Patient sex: M
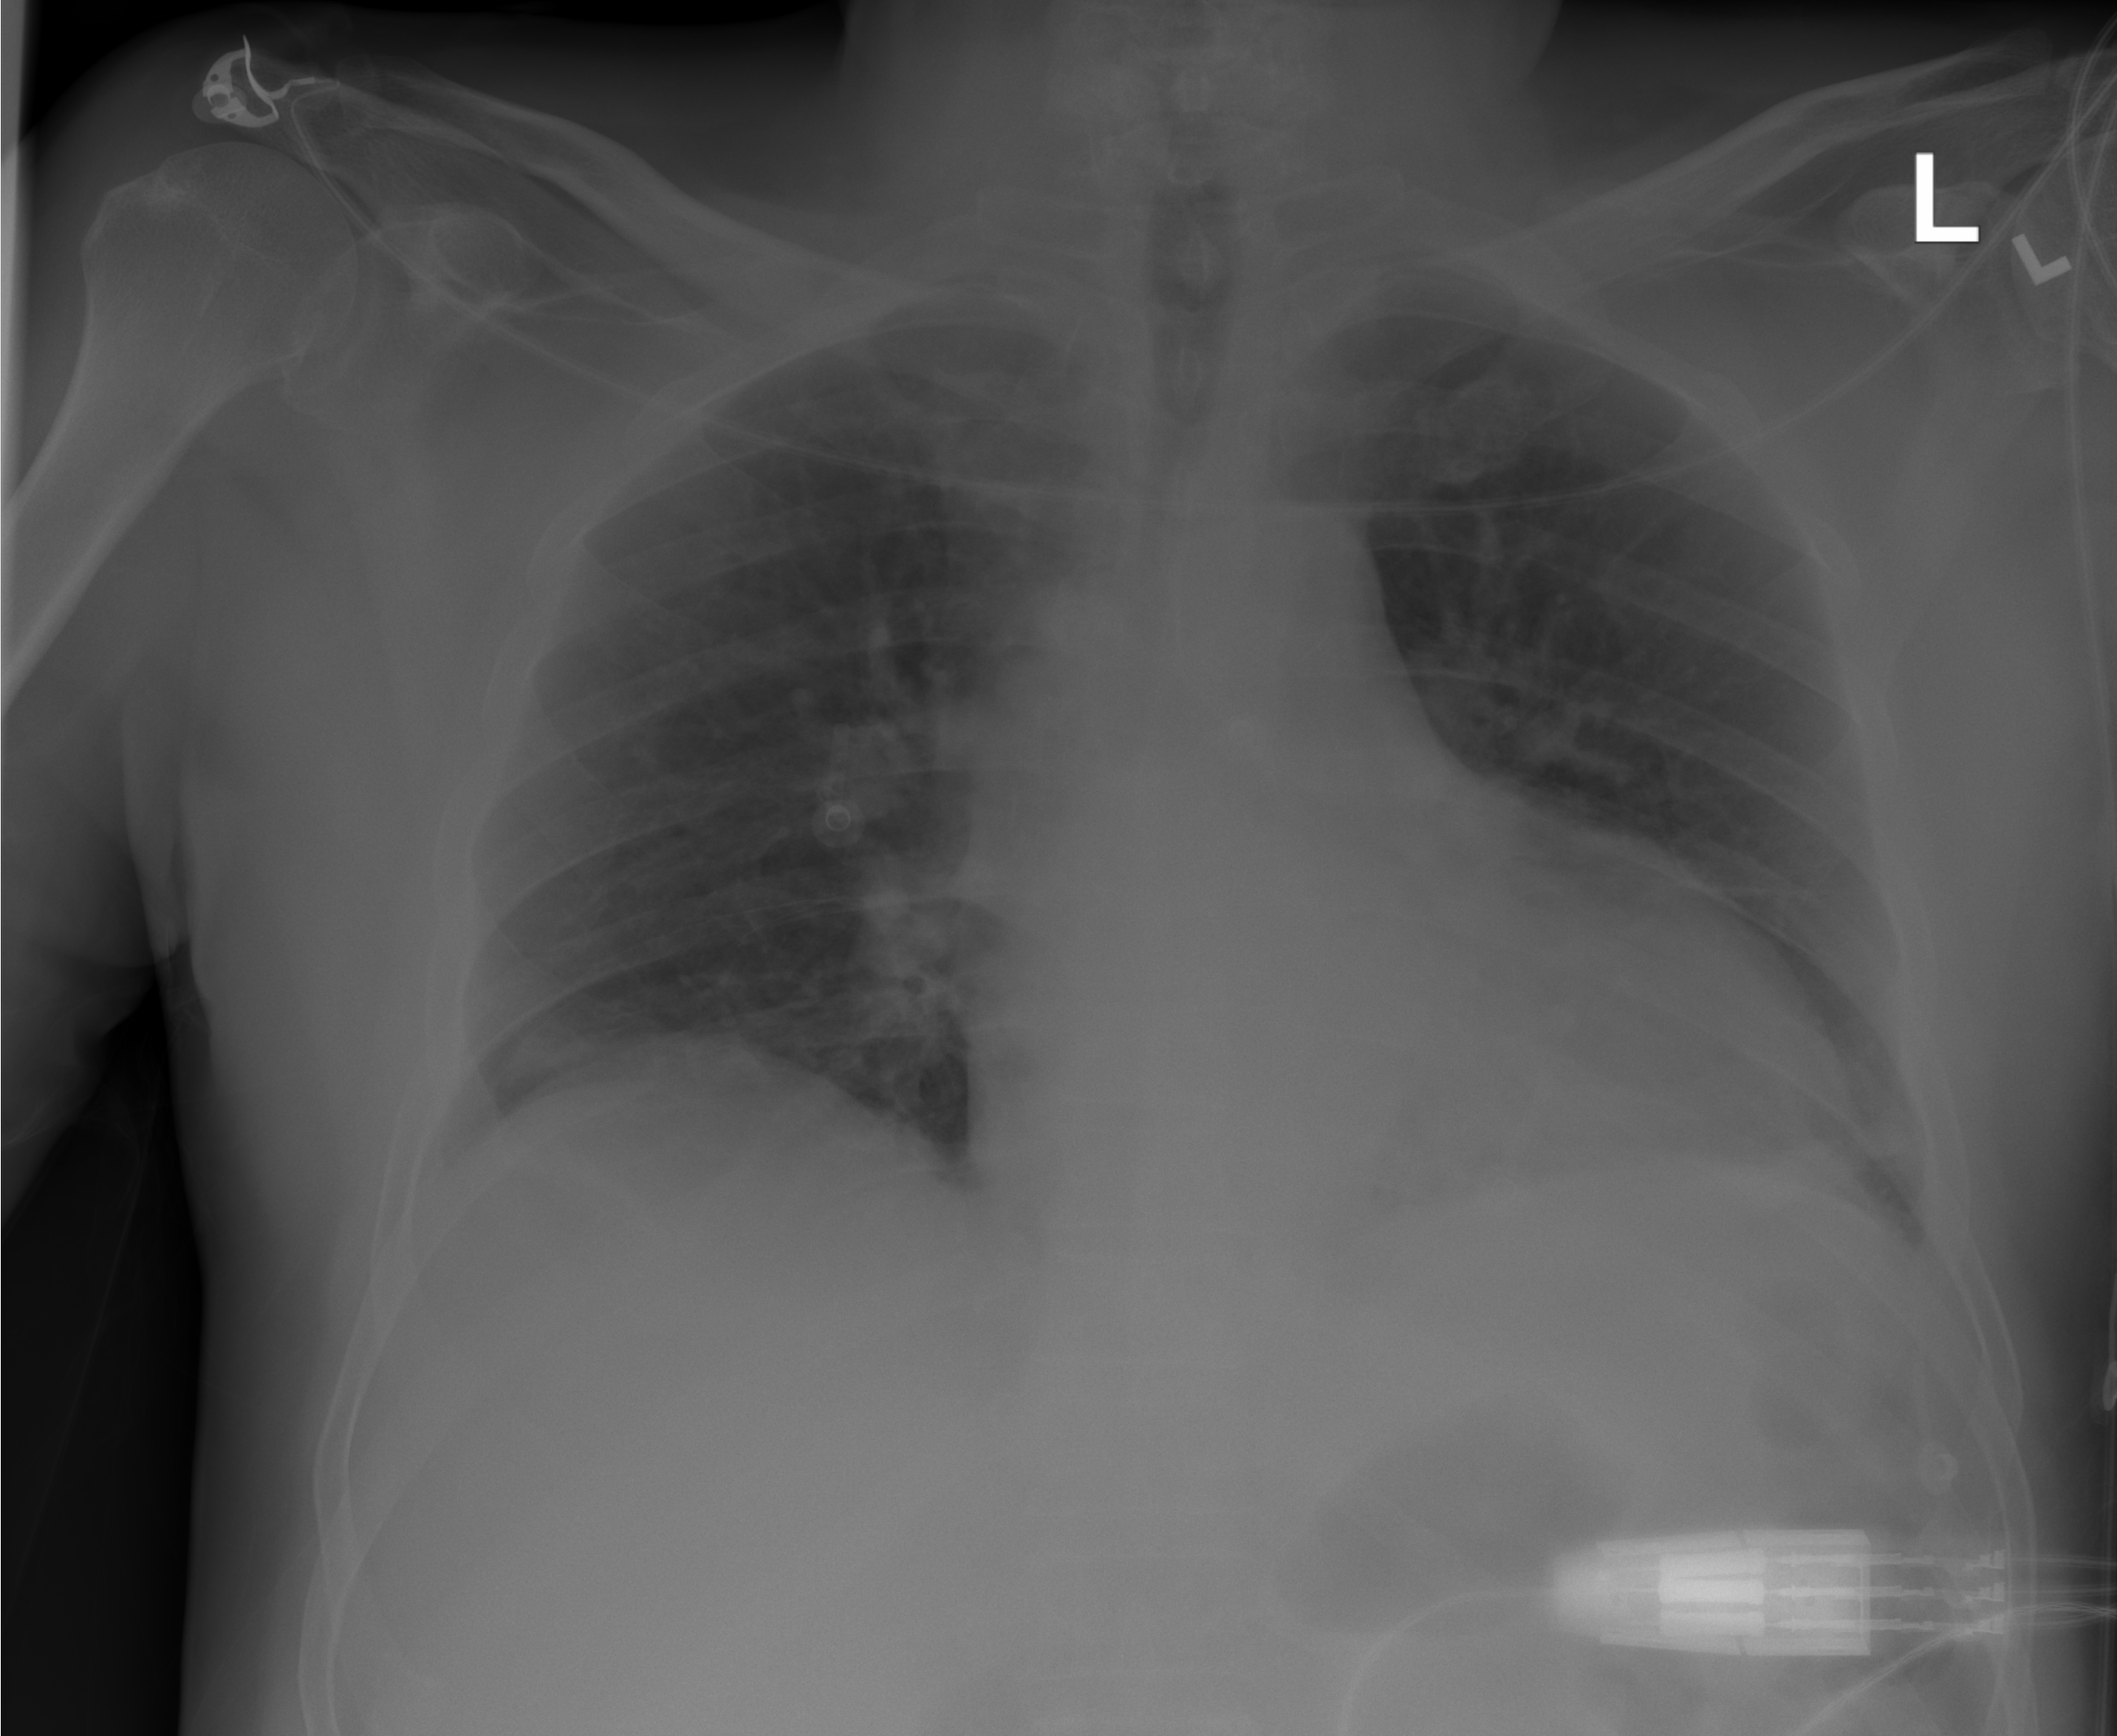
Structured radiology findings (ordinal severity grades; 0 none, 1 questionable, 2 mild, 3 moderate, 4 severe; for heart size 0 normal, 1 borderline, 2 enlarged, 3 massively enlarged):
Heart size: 2
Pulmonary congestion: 0
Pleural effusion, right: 0
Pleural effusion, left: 0
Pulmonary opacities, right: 0
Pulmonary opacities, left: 1
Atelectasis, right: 2
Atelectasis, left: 2